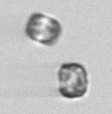
Label: Thalassiosira_sp_aff_mala